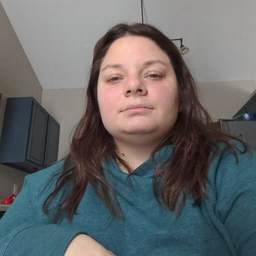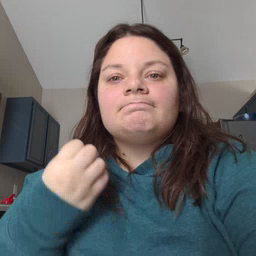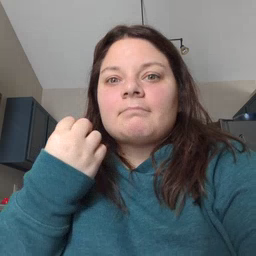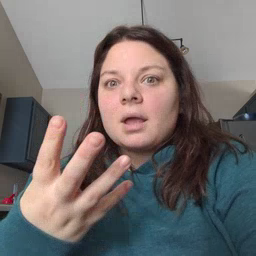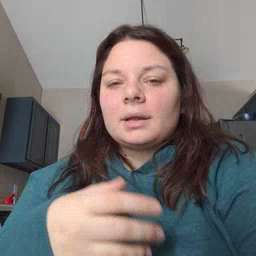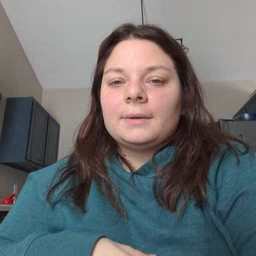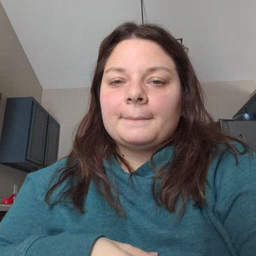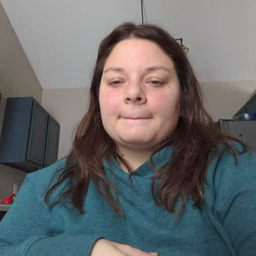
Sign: many